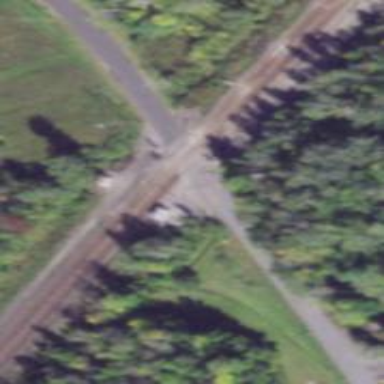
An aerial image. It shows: Level railway crossing with lights and barriers.